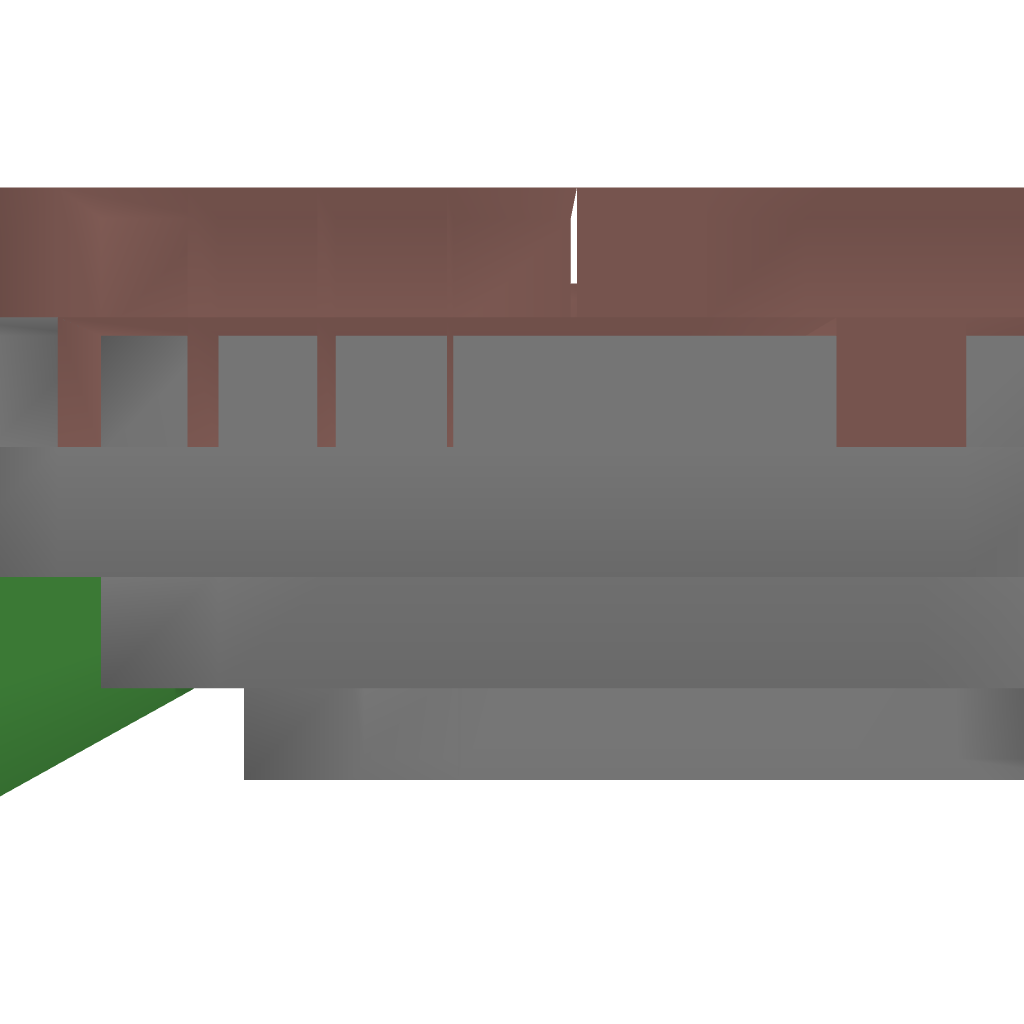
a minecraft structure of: Ancient Walkway(Corner With Sewer) bad low quality